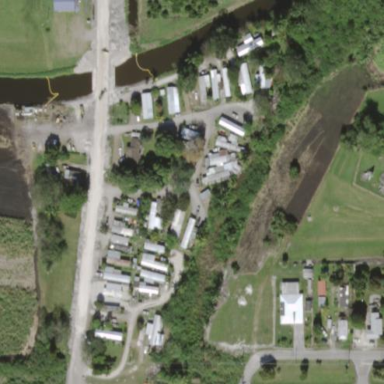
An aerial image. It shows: Residential area designated as trailer park.